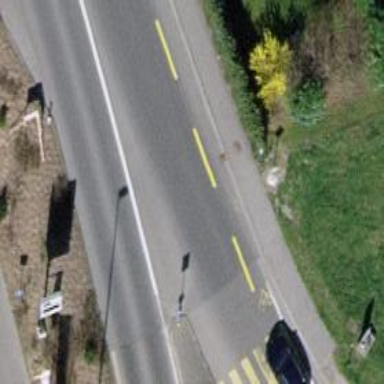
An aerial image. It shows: Asphalt sidewalk along the footway.